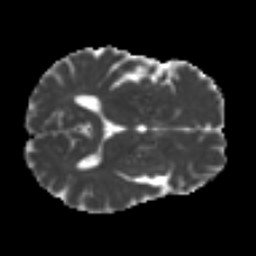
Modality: MD
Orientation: axial
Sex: male
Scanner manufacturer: ge
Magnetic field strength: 3 T
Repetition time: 7 s
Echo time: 0.08 s